Question: I have a long horizontal paged scrollview, for each page, I put a fullscreen UIImage.
As it is expensive and not necessary to add all UIImage at once, currently I lazy load the images (pageIndex-1 + pageIndex + pageIndex+1 's images, using NSOperationQueue FYI), and remove all other UIImageViews.
The memory usage reported from Instrument is acceptable with normal usage, but I discover if I keep scrolling (switching between 30 pages continously), the Dirty memory would keep increasing, especially "Memory Tag 70" which I believe it is the raw data from UIImage. Once I stop touching the app for 3~4 seconds, ALL "Memory Tag 70" would be released automagically.
I've put NSLog in several places and I'm sure the UIImageViews are removed from its superview when it is out of the "display range".
Is scrolling preventing the main loop to release those memory? What could I do to prevent such condition? Thanks!
p.s The huge drop in Dirty Size is the moment when I stop scrolling.
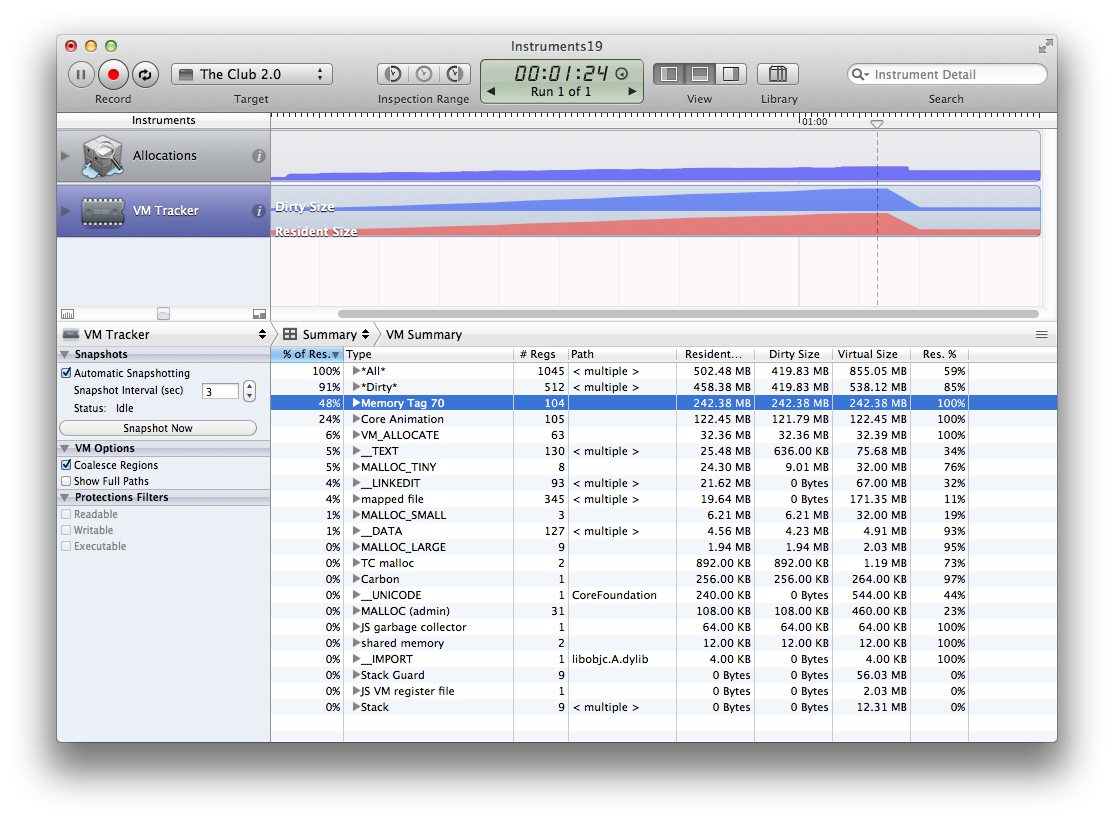
Answer: (Just a guess, I'm far from an Xcode to test it, and assuming a non-ARC environment)
Instead of '[otherImageView removeFromSuperview]', you can use
'''
UIImage *image = [otherImageView.image retain];
otherImageView.image = nil;
[image release]; // the image won't go to the main autorelease pool
[otherImageView removeFromSuperview]; // No one has references to otherImageView, so it goes to the autorelease pool
'''
To avoid the image going to the autorelease pool.